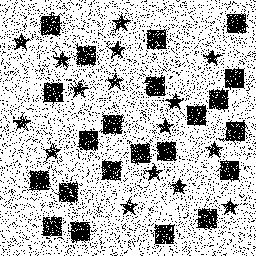
Squares: 22
Triangles: 0
Stars: 16
Total shapes: 38